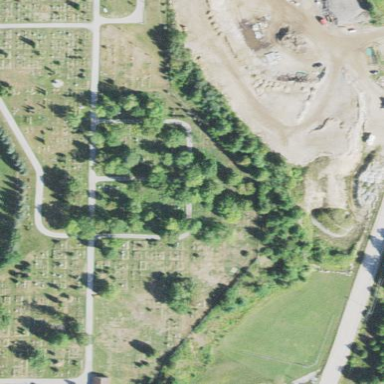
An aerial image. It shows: Cemetery.